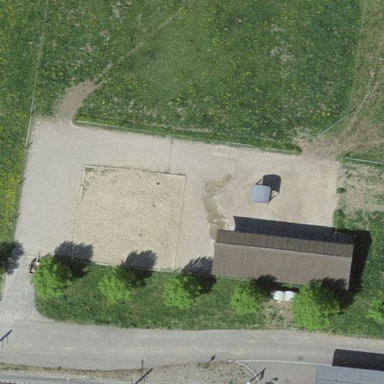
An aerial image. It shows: Farmyard area.